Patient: sex F, age 75
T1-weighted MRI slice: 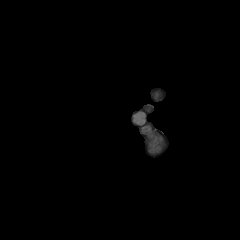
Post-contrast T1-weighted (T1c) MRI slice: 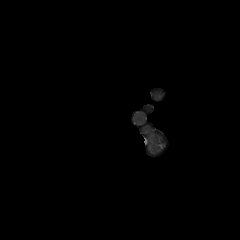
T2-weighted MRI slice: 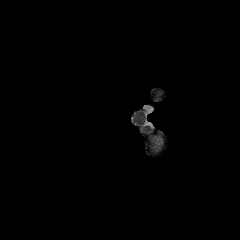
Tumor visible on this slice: no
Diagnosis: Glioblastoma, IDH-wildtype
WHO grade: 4